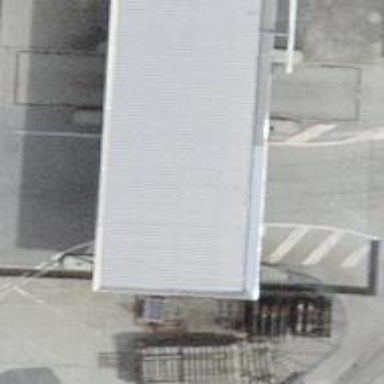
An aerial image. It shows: Lift gate barrier.